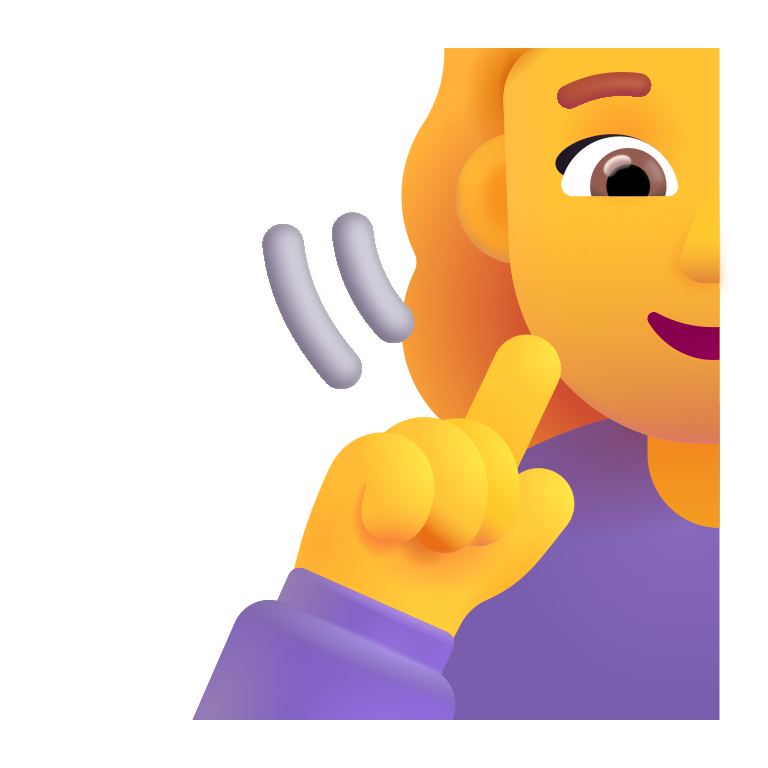
man deaf color default